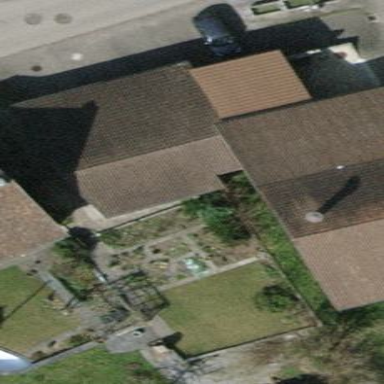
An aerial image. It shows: Group of garages.